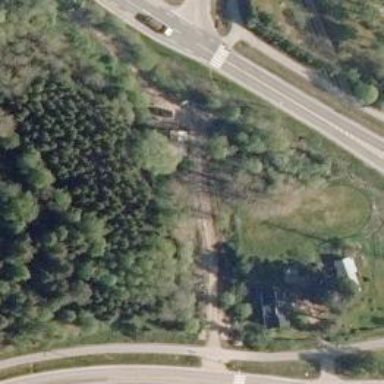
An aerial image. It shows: Abandoned railway track with grade3 tracktype.